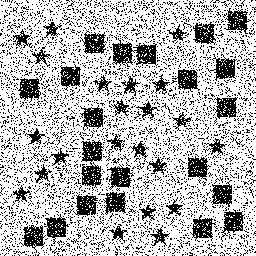
Squares: 22
Triangles: 0
Stars: 22
Total shapes: 44